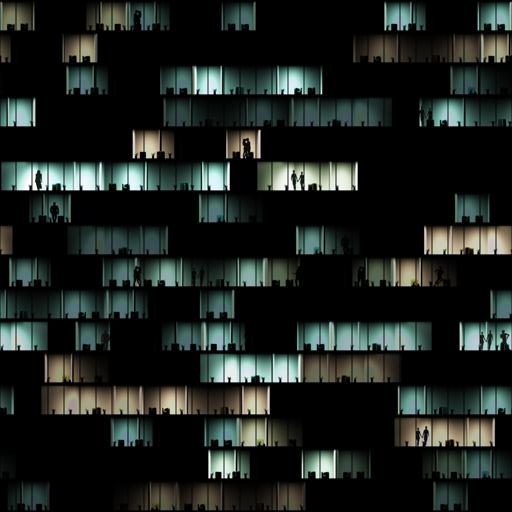
Tags: building facade glass night window